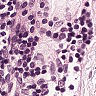
Metastatic tissue present: no